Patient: sex M, age 60
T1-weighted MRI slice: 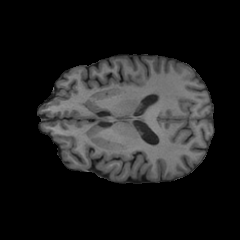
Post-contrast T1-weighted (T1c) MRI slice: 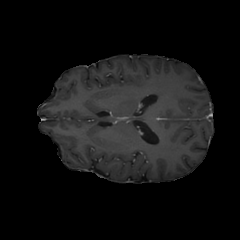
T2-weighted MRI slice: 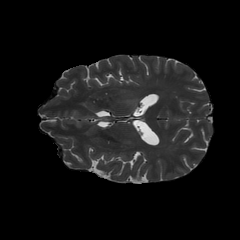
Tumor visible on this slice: no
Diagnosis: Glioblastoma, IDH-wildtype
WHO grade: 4